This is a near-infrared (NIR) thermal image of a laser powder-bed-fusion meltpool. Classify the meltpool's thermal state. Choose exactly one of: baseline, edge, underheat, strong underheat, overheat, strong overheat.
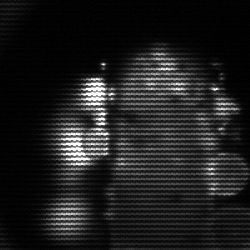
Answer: strong underheat